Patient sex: F
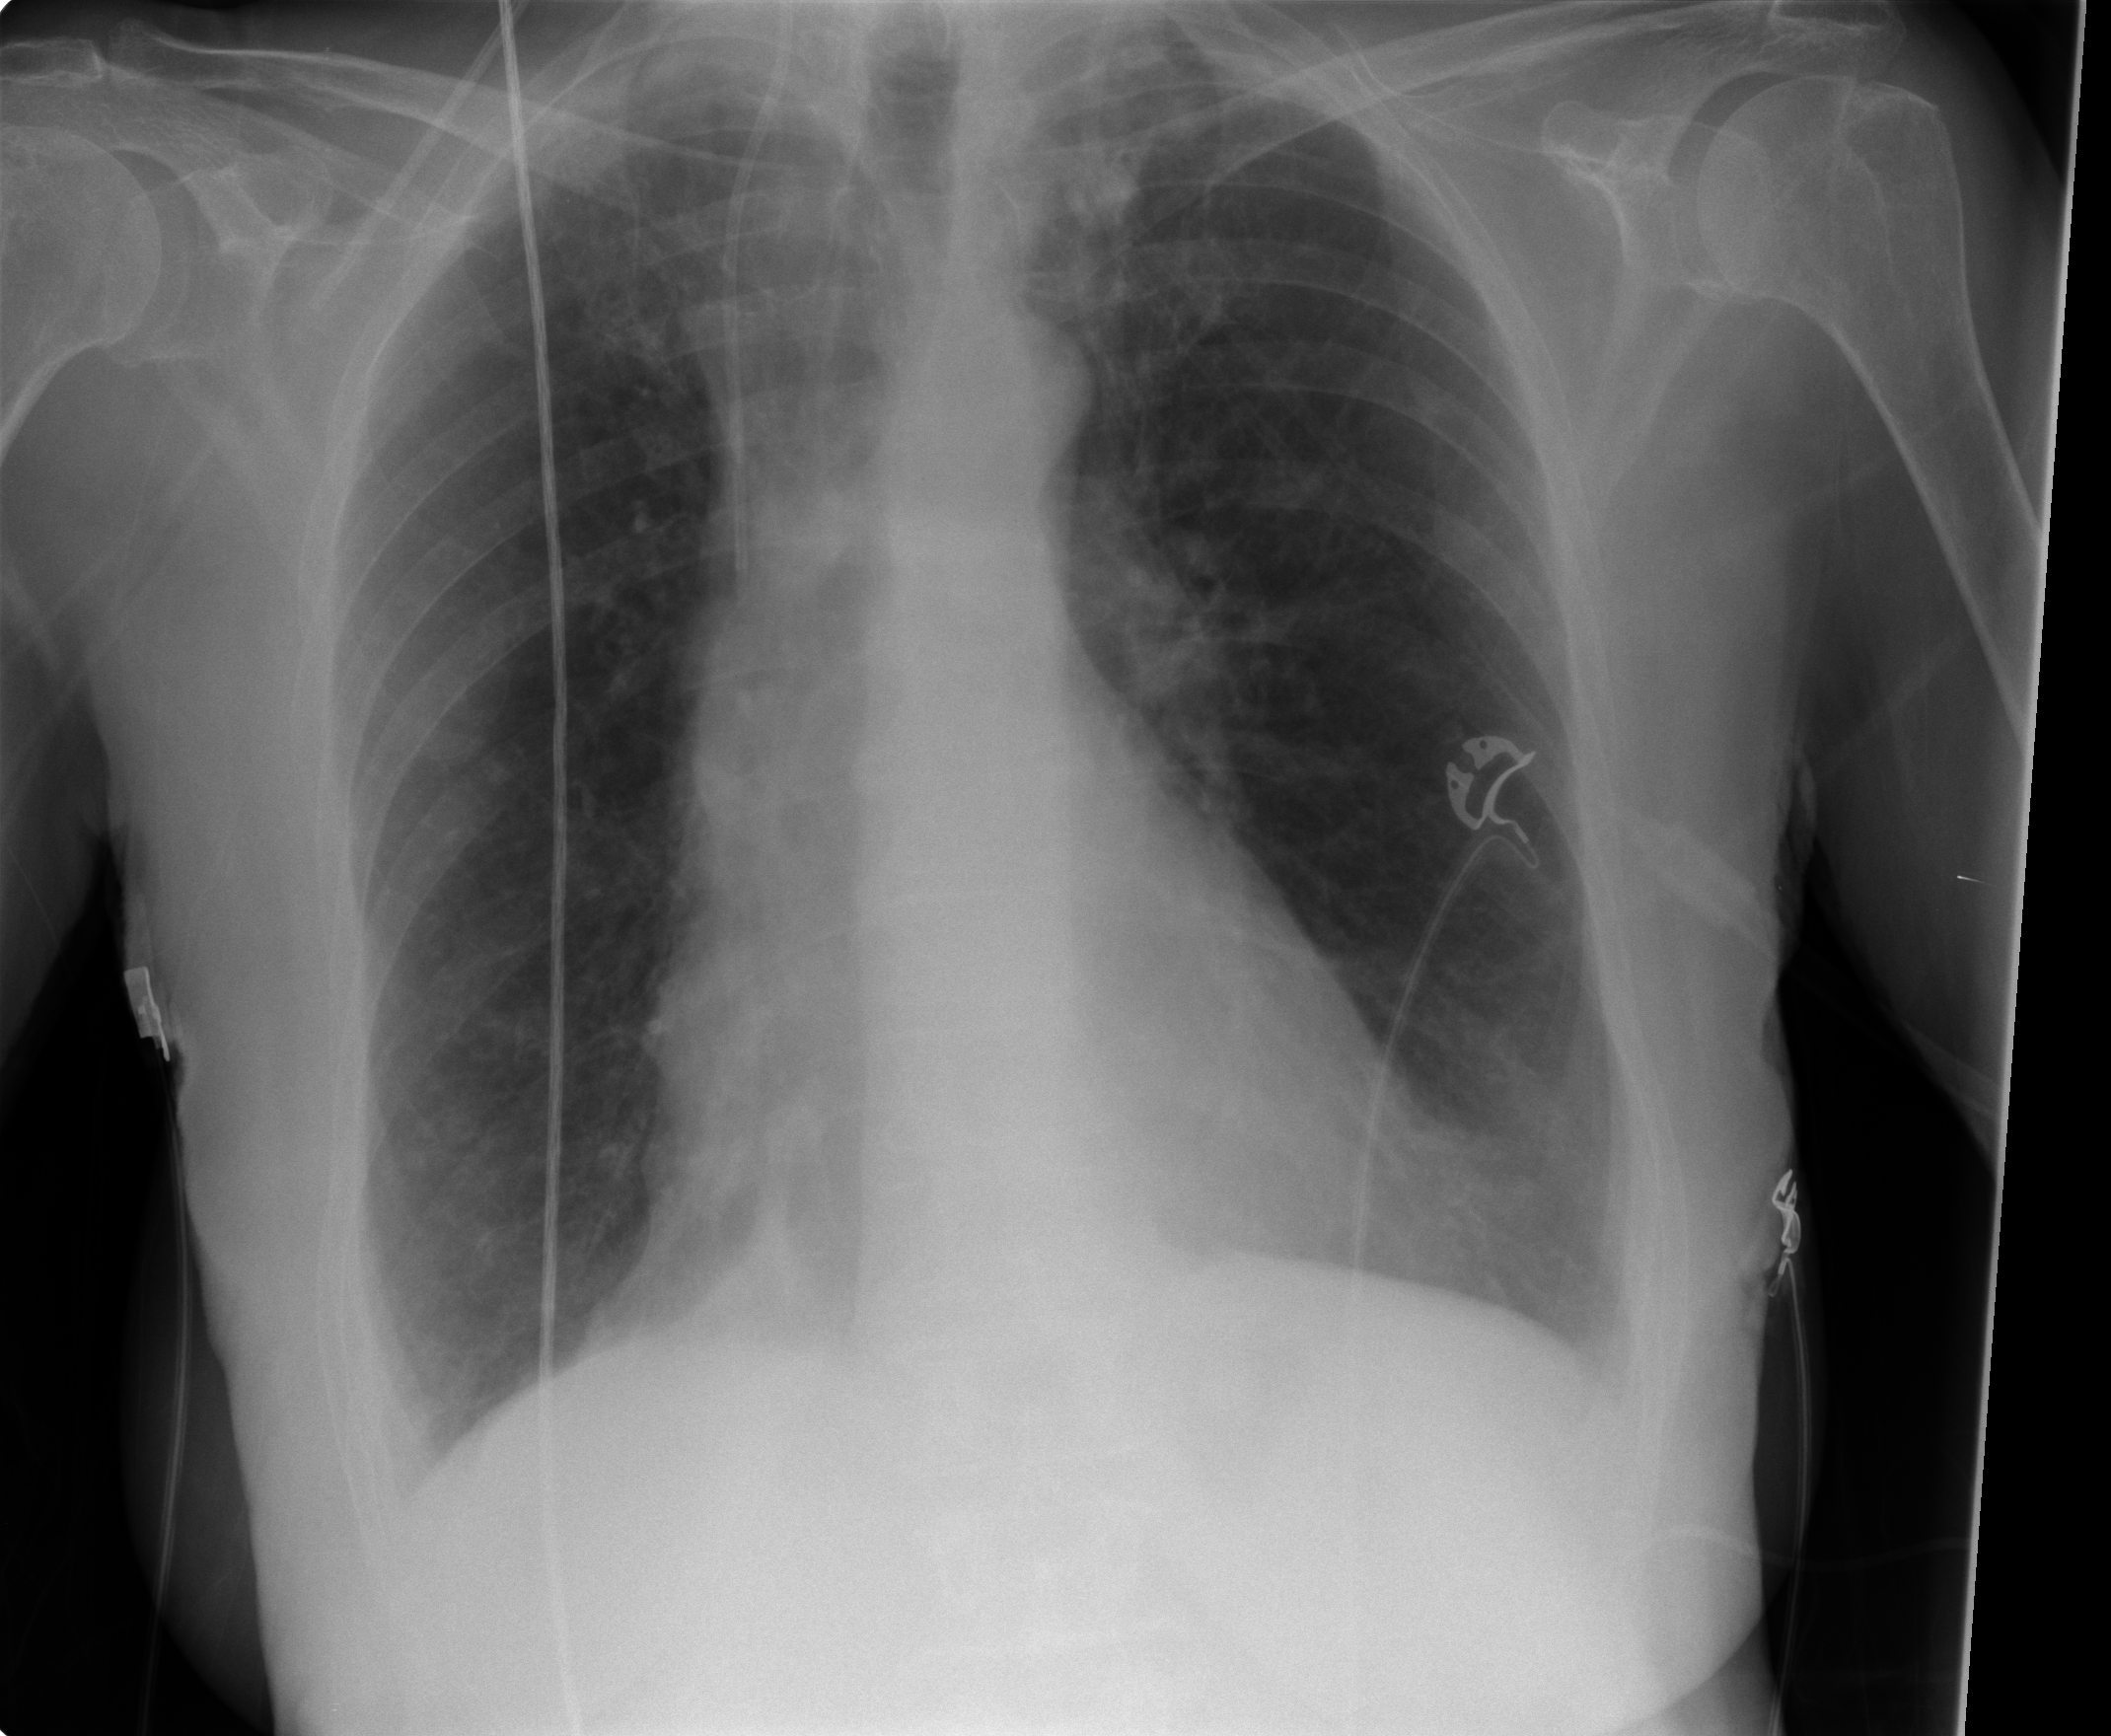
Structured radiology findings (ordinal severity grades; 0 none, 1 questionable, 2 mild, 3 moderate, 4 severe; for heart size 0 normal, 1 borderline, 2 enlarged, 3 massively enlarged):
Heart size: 0
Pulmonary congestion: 0
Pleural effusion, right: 0
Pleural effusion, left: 0
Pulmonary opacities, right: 0
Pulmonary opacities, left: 0
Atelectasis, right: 1
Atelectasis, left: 1